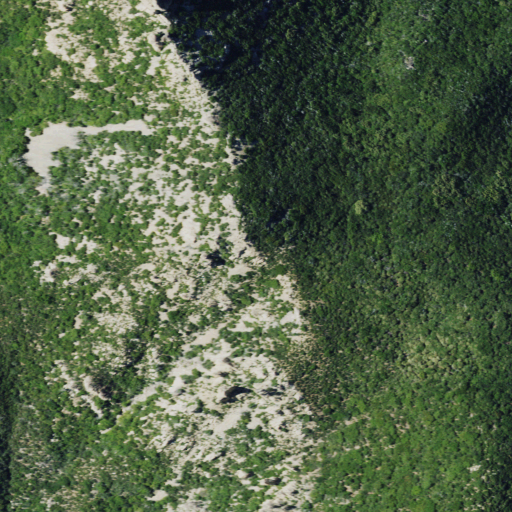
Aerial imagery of mountain in California named Black Butte containing only shrub